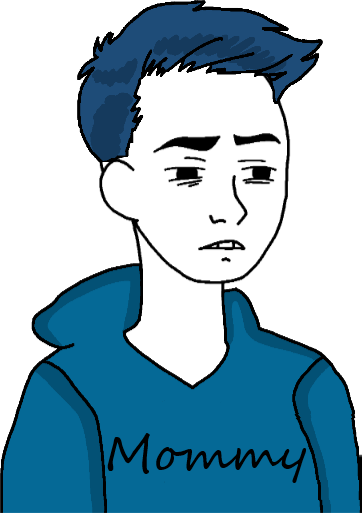
Label: 5_Twinkjak